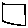
Label: square